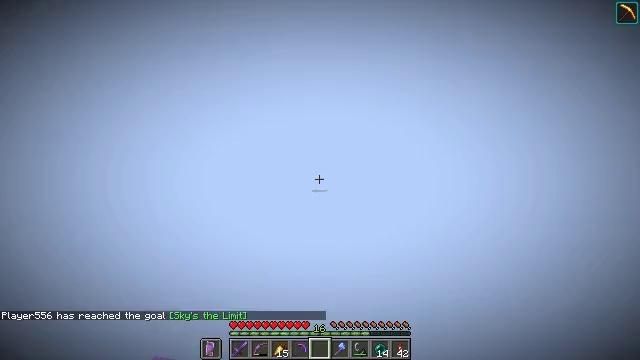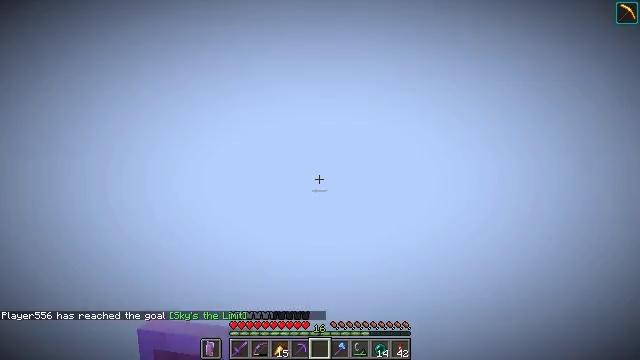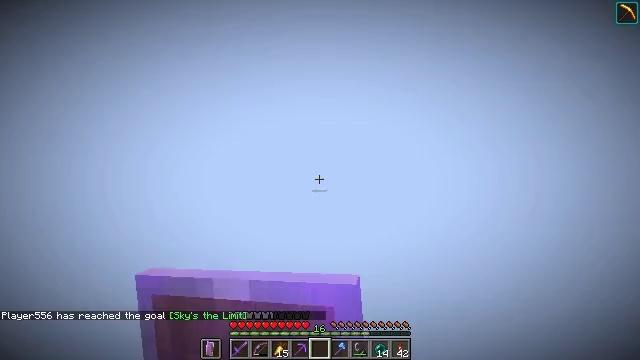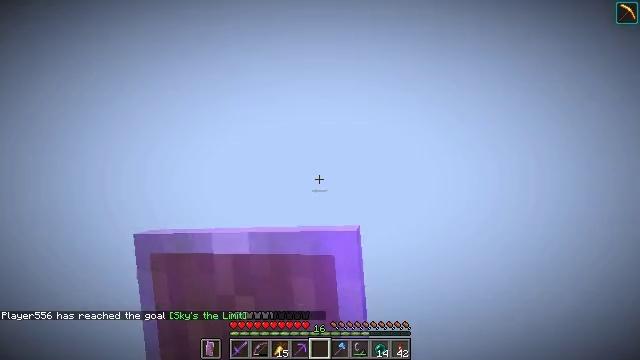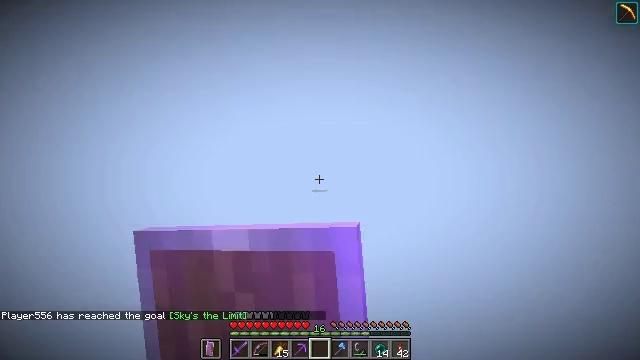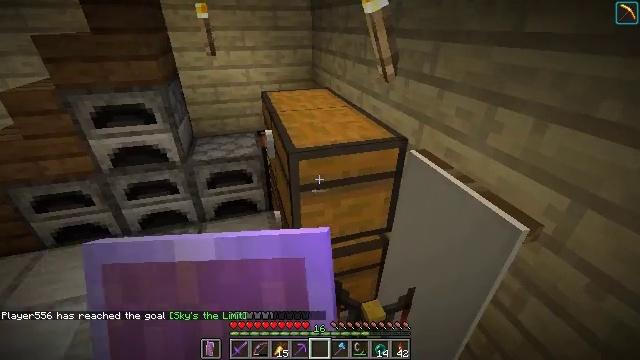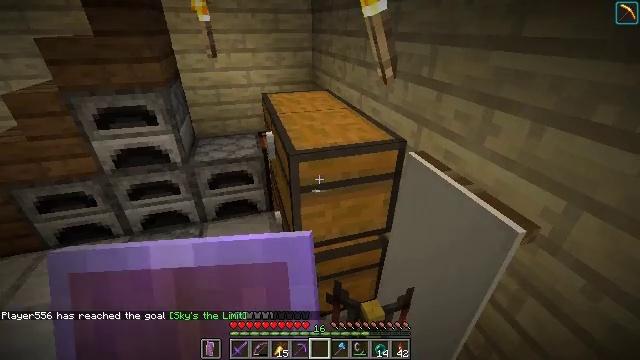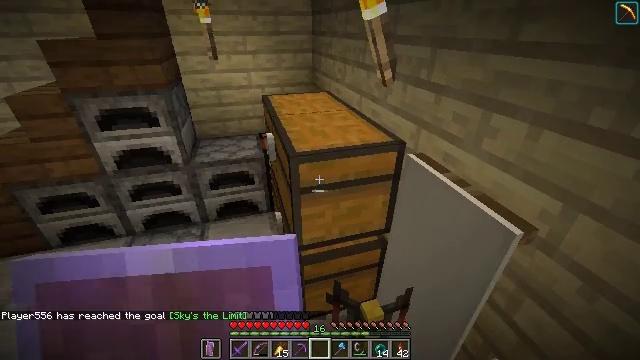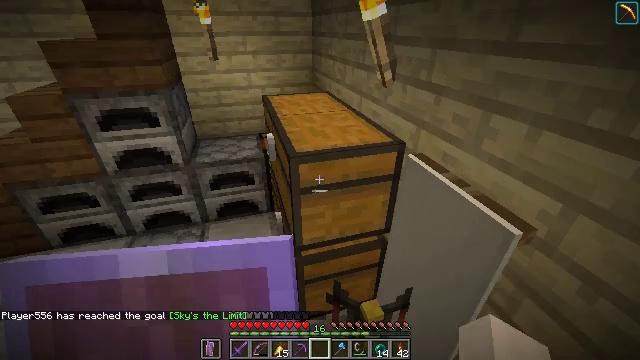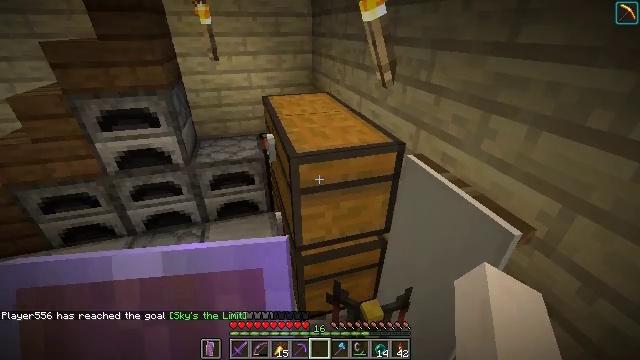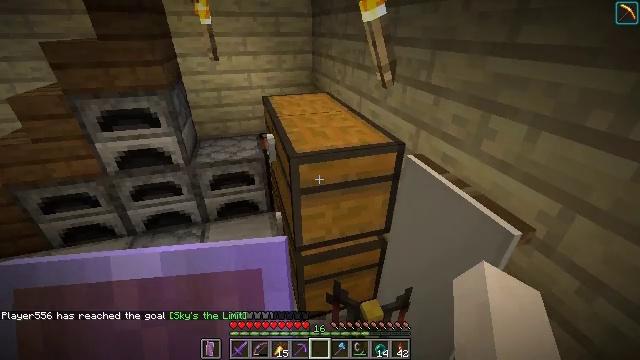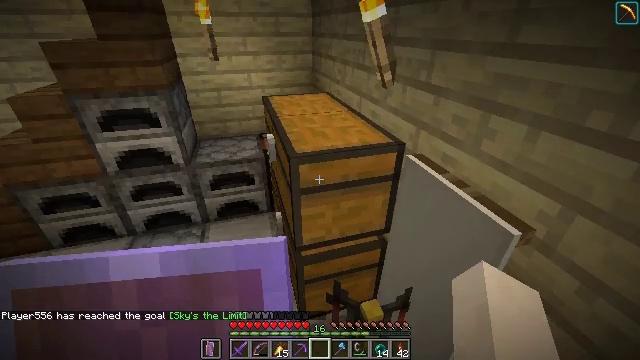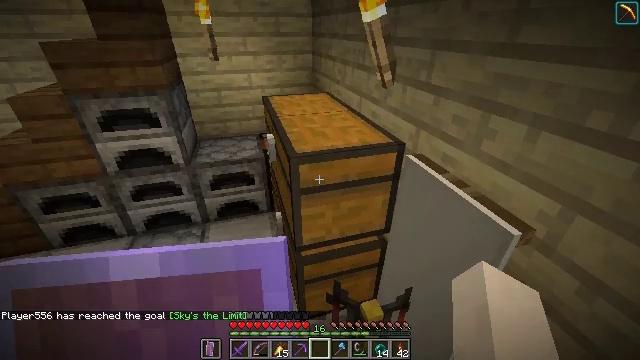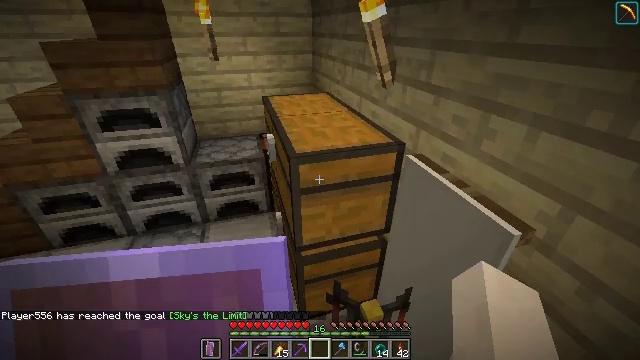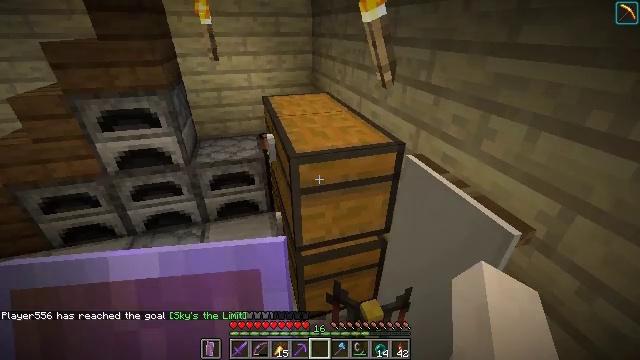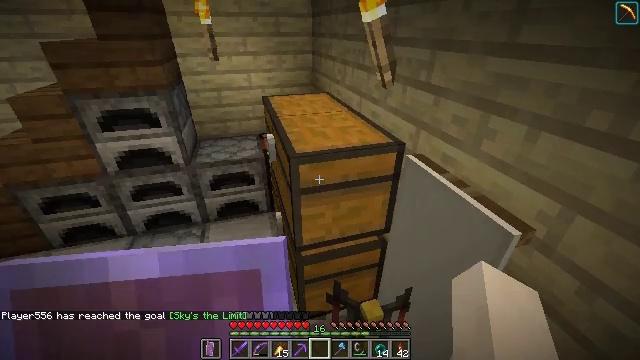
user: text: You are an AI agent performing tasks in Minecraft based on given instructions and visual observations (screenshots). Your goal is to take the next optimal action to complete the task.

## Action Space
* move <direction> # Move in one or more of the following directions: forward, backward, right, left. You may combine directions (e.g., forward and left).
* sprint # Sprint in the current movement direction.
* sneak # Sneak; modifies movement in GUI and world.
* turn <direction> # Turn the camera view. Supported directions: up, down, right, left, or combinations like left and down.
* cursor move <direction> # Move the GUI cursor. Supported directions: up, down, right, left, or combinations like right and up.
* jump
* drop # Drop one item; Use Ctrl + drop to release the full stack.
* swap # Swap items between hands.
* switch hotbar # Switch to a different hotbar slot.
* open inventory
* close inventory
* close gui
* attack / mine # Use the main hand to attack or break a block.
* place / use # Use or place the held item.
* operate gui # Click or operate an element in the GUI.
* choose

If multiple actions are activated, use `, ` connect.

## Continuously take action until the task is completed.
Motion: motion action
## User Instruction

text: Attack the emerald block with a tool.
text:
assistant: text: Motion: no_op
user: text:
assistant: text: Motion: no_op
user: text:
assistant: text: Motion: no_op
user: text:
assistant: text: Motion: no_op
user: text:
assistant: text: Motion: no_op
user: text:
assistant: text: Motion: no_op
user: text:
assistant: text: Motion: no_op
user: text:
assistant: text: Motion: no_op
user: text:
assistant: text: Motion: no_op
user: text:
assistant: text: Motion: no_op
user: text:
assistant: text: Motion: no_op
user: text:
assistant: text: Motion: no_op
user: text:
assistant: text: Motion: no_op
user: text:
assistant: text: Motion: no_op
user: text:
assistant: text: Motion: no_op
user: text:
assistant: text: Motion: no_op
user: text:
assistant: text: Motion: no_op
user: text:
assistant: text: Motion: turn left and up
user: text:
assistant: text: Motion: turn left and up
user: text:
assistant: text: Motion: turn left and up
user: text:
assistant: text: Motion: turn left and down
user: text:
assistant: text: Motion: no_op
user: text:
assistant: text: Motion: no_op
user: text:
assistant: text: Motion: no_op
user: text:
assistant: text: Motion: no_op
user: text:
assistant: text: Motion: no_op
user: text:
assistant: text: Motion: no_op
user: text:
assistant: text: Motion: turn right and down
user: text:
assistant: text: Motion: turn right and down
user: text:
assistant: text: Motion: turn right and down